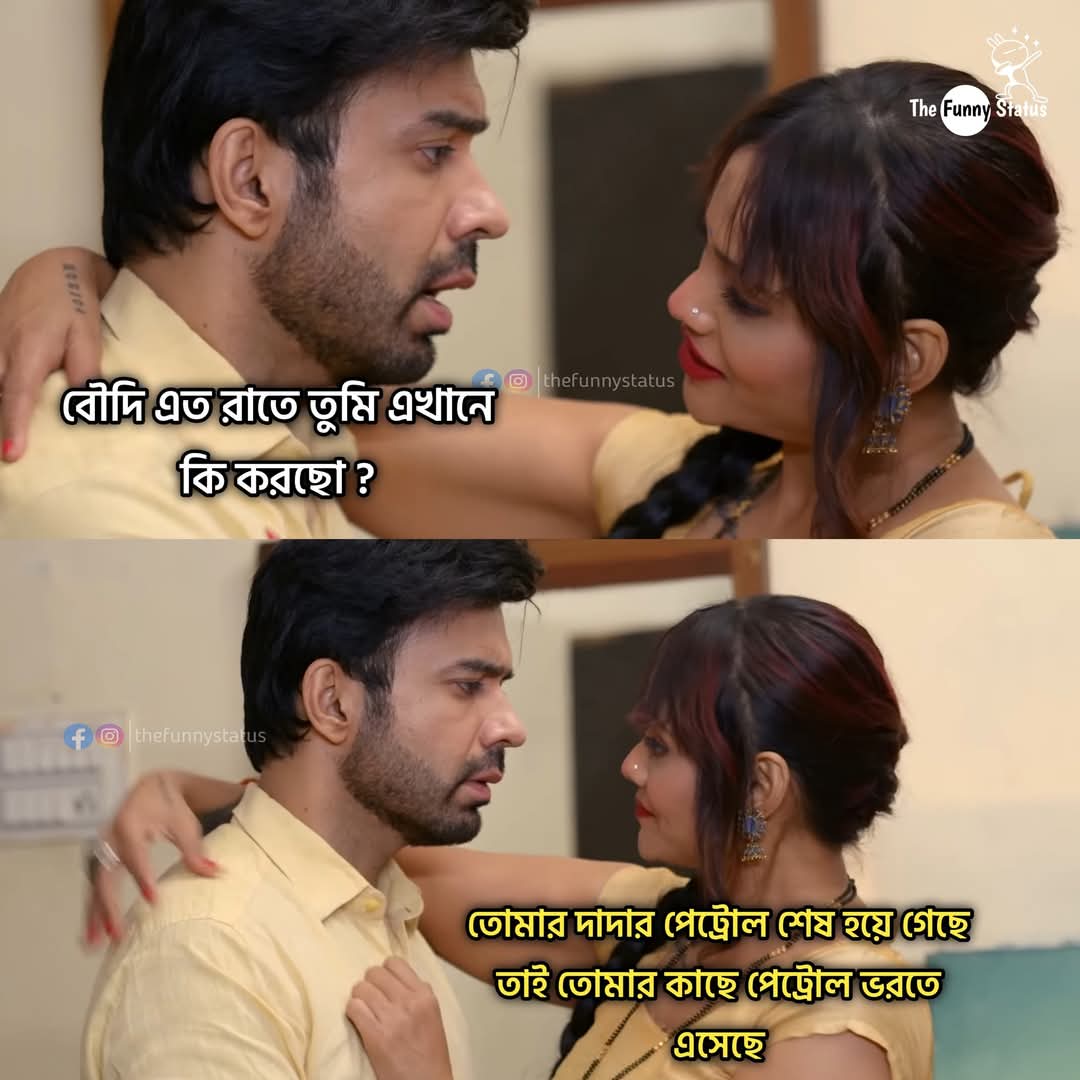
Text: বৌদি এত রাতে তুমি এখানে কি করছো?
তোমার দাদার পেট্রোল শেষ হয়ে গেছে তাই তোমার কাছে পেট্রোল ভরতে এসেছে
Label: Hate
Hate category: Personal Offence
Targeted group: Society